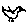
Label: bird